Field crop: maize
Growth stage: 1
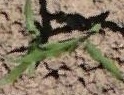
Species: maize